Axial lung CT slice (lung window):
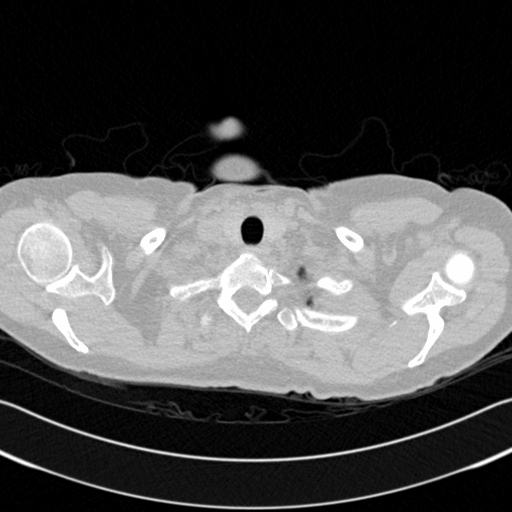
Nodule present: no